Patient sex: F
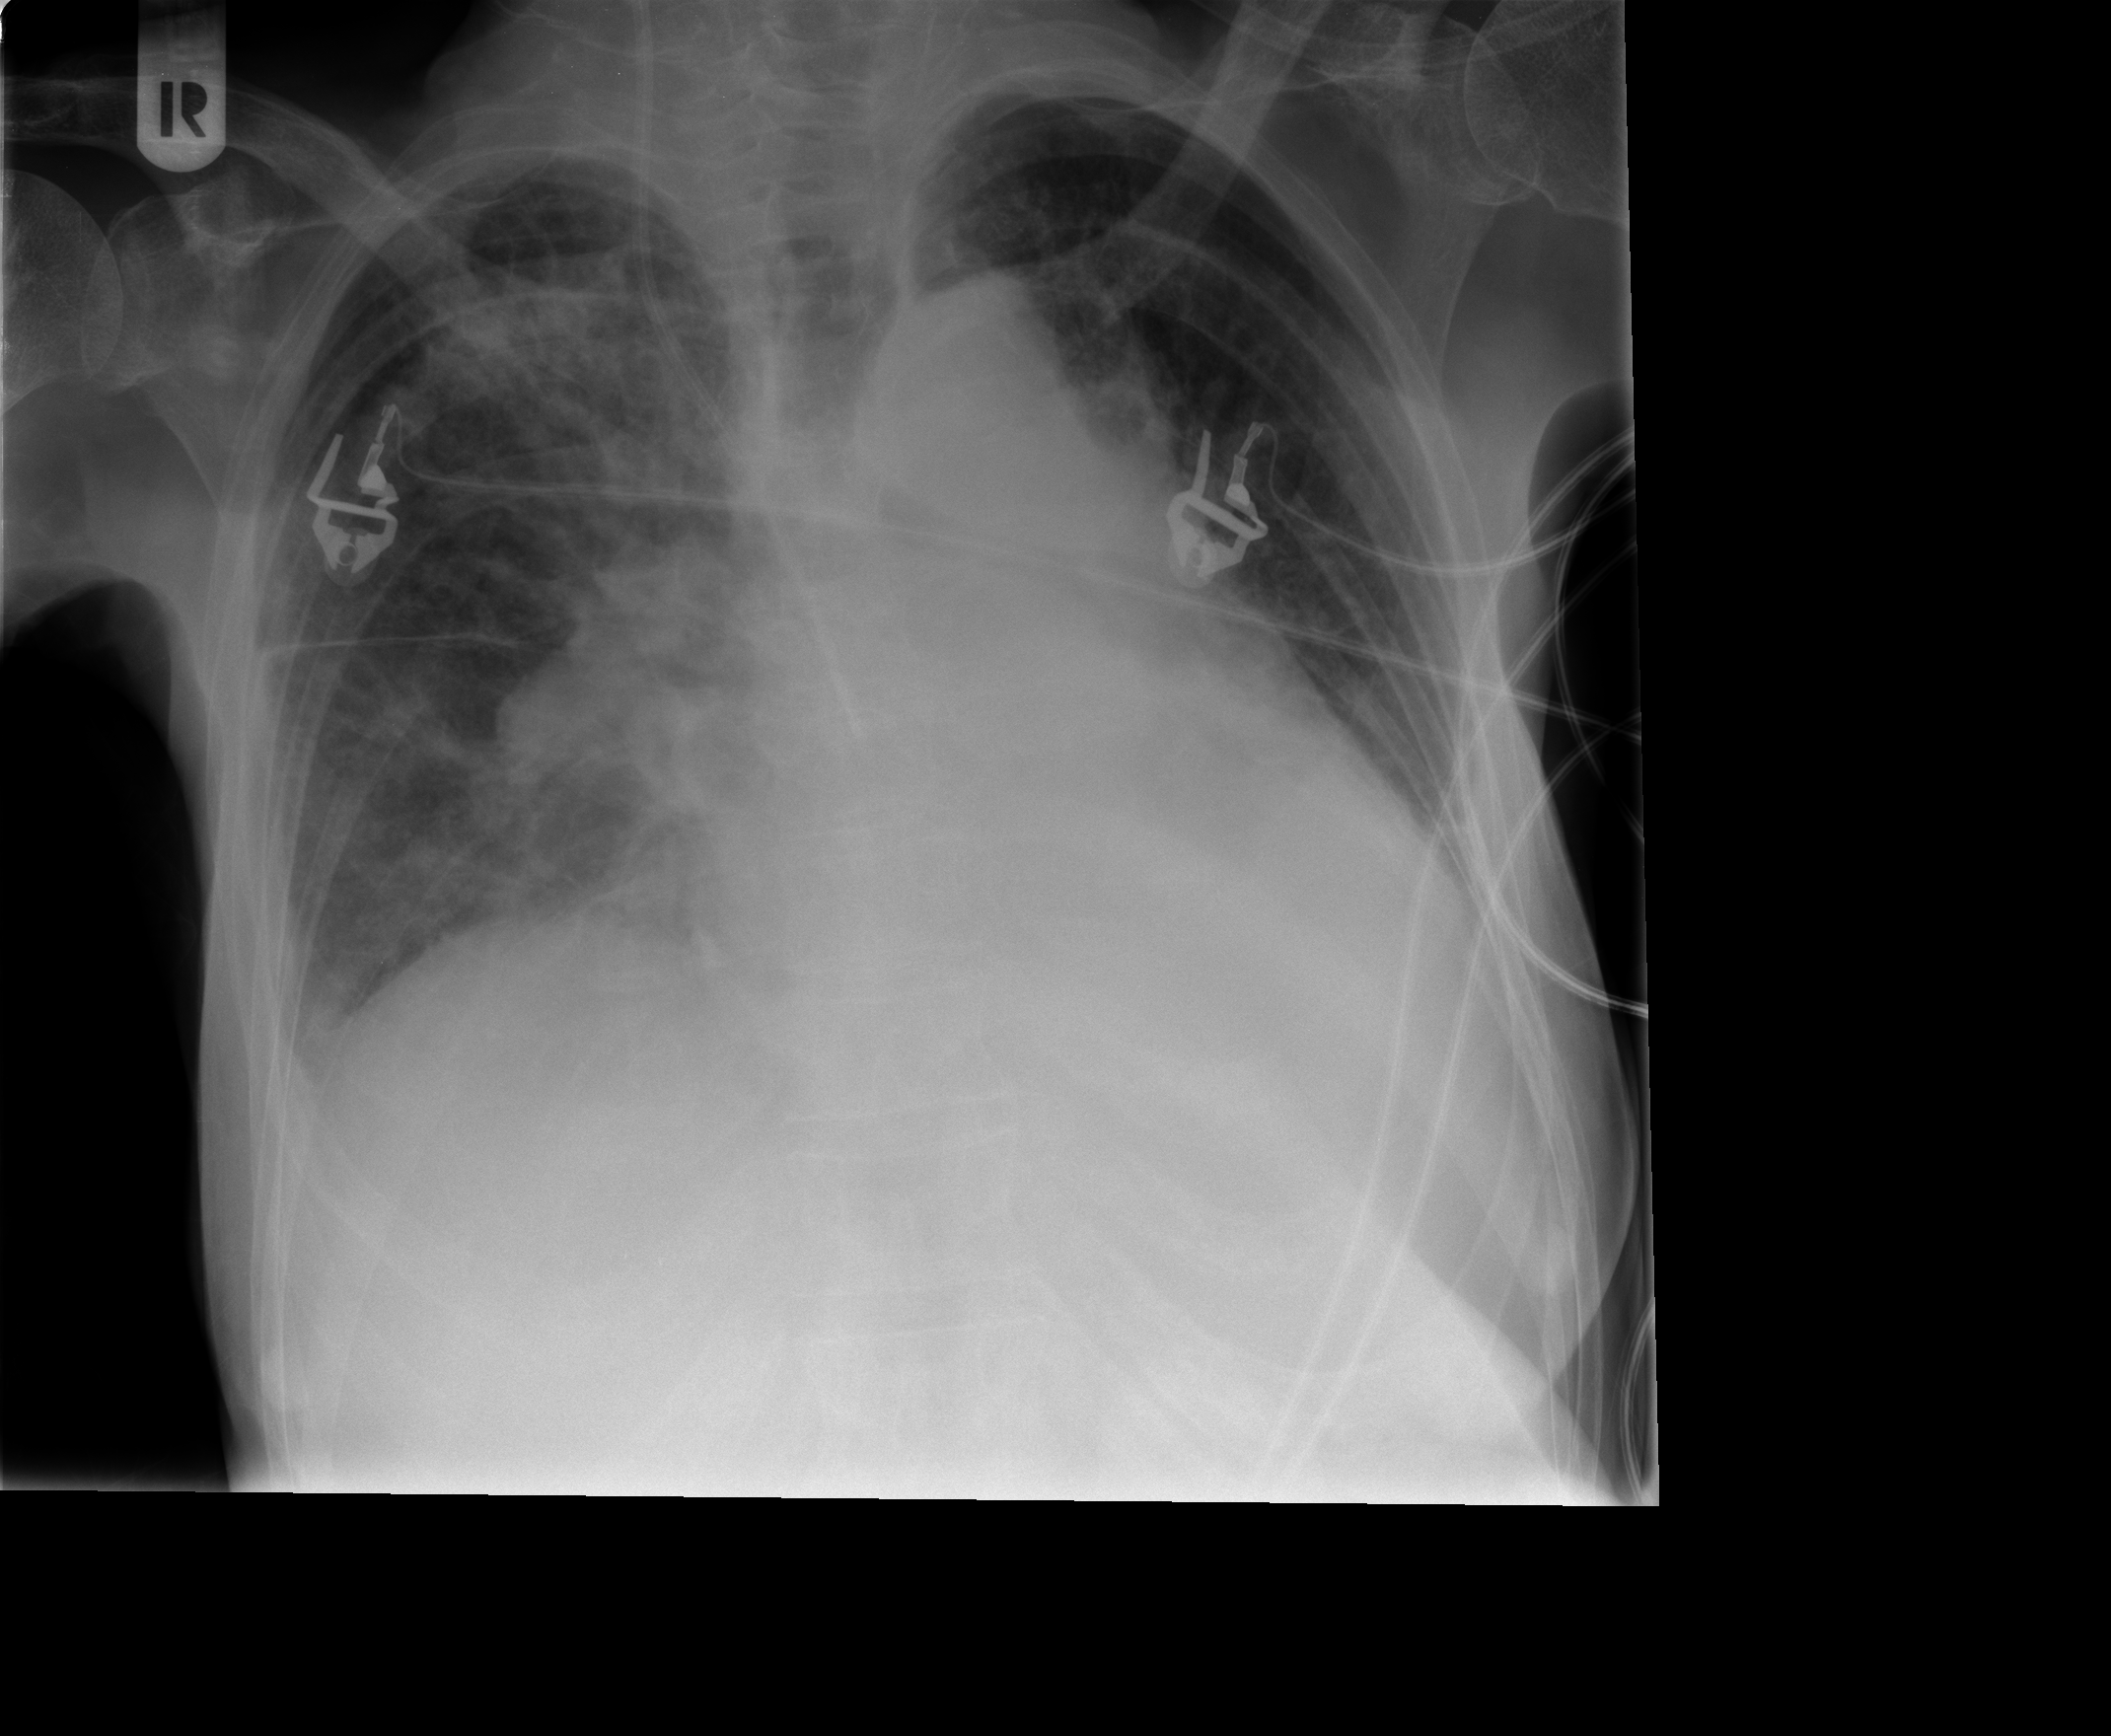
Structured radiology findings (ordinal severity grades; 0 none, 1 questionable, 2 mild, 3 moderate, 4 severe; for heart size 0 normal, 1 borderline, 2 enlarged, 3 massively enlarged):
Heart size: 3
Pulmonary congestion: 2
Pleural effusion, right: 1
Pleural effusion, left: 0
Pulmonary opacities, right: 3
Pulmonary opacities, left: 1
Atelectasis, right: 3
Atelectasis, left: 1